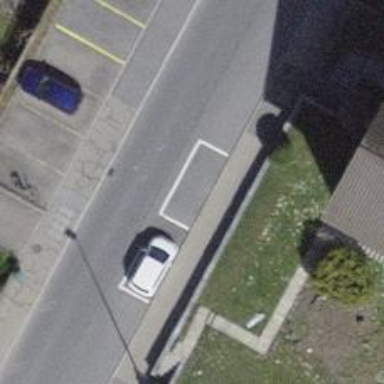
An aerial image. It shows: Parking lane for vehicles.